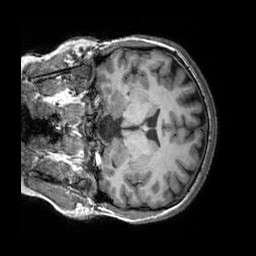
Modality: T1w
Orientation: coronal
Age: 33
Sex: female
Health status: healthy
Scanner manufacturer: siemens
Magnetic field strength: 3 T
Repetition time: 2.3 s
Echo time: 0.00303 s